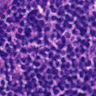
Metastatic tissue present: no